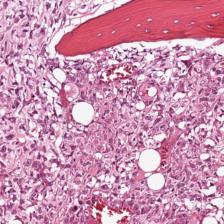
Label: Viable